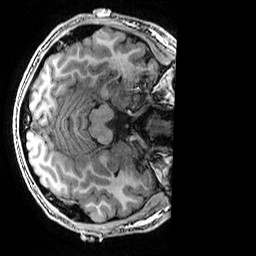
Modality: T1w
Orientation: axial
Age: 18
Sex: male
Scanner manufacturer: ge
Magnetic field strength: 3 T
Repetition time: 0.007 s
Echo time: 0.00342 s